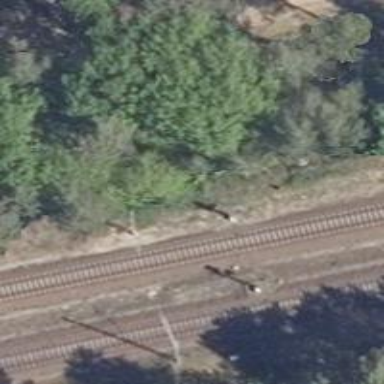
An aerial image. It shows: Railway signal.